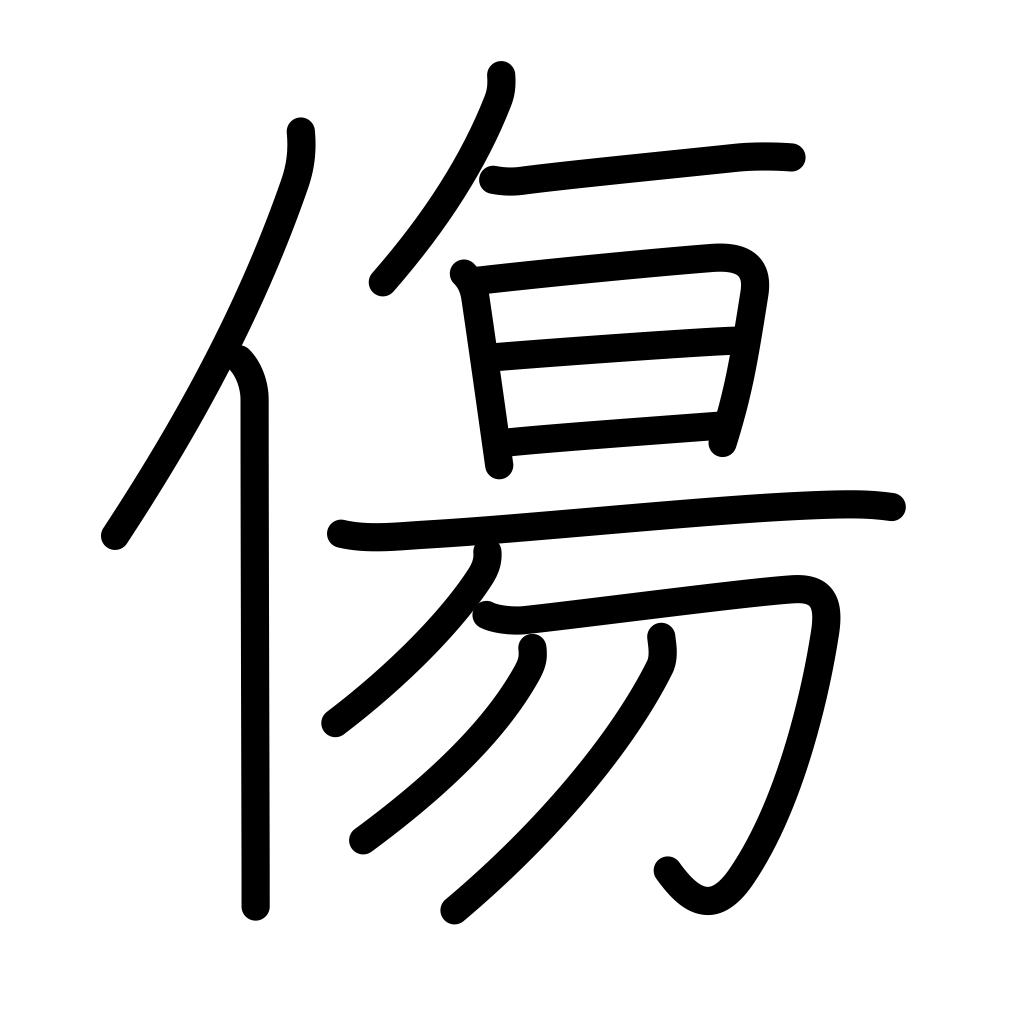
Meaning: wound, hurt, injure, impair, pain, injury, cut, gash, scar, weak point